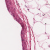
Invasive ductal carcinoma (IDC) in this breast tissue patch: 0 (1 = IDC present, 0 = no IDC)